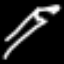
Label: pencil